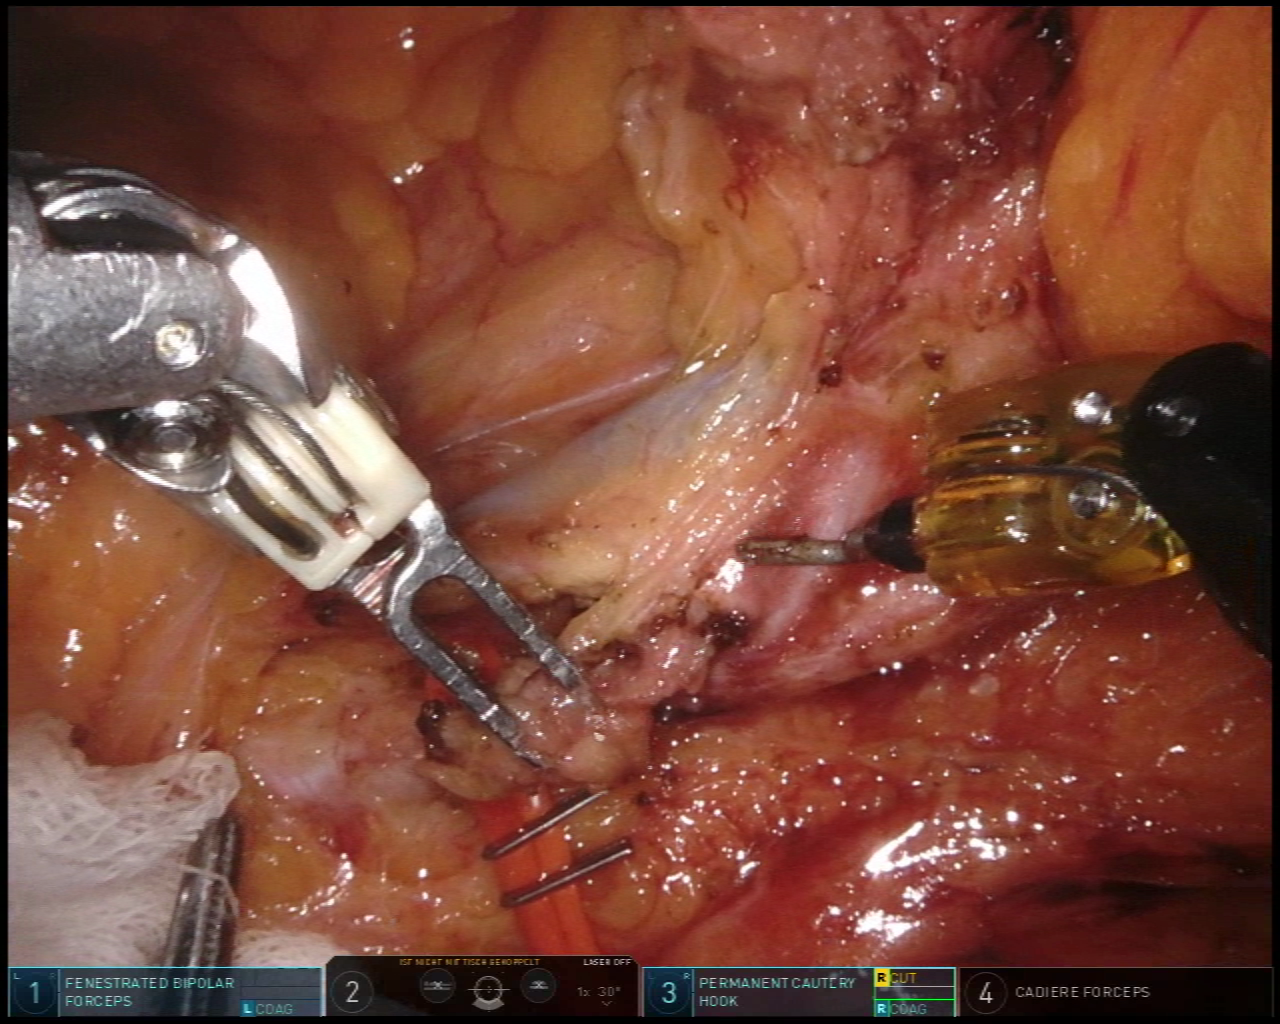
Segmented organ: inferior_mesenteric_artery
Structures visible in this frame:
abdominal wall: no
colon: no
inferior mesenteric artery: yes
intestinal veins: yes
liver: no
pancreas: no
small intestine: no
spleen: no
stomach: no
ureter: no
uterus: no
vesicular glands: no